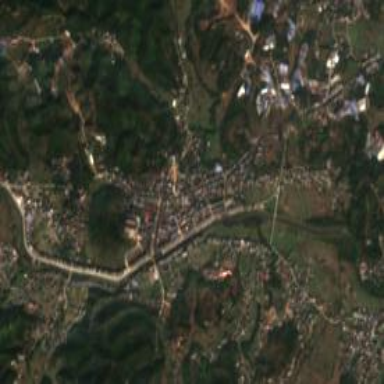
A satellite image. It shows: Ethnic township within town.